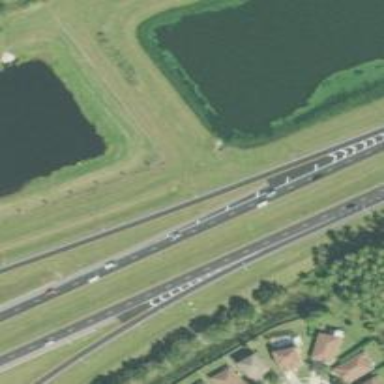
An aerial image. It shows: Diamond junction on motorway link.